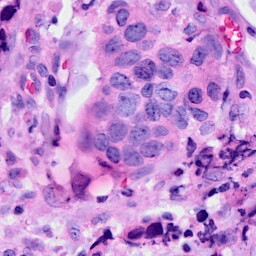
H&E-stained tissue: Breast